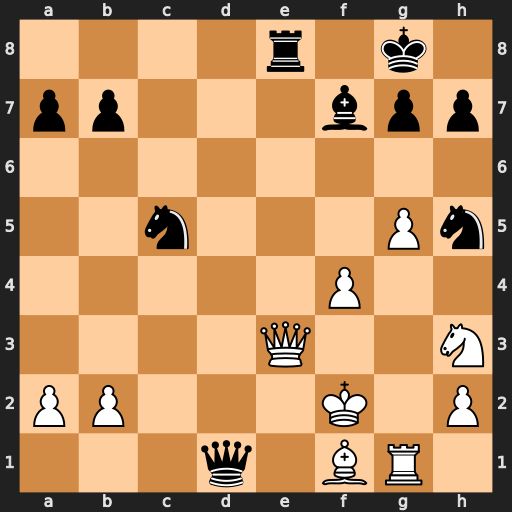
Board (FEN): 4r1k1/pp3bpp/8/2n3Pn/5P2/4Q2N/PP3K1P/3q1BR1
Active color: w
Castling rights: -
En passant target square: -
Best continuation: Qxe8+ Bxe8 Bc4+ Kf8 Rxd1